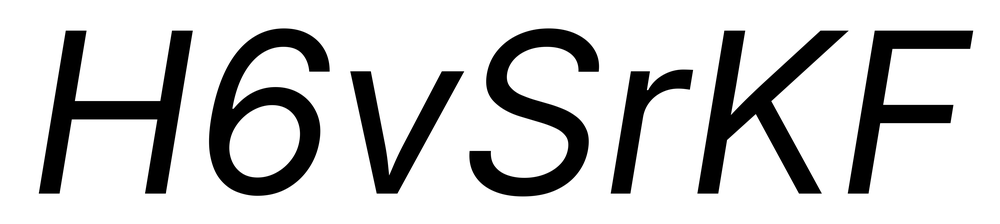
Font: Inter-Italic_Italic